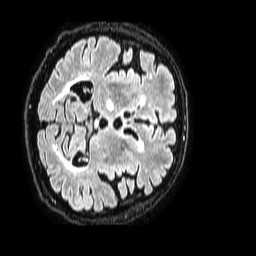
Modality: FLAIR
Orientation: axial
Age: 59
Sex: male
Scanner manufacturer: philips
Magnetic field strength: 1.5 T
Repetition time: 4.8 s
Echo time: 0.3 s